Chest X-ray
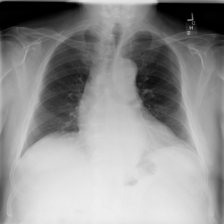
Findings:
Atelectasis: negative
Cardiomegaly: positive
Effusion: negative
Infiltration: negative
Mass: negative
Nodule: negative
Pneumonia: negative
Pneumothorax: negative
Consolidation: negative
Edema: negative
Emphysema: negative
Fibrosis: negative
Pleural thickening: negative
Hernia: negative